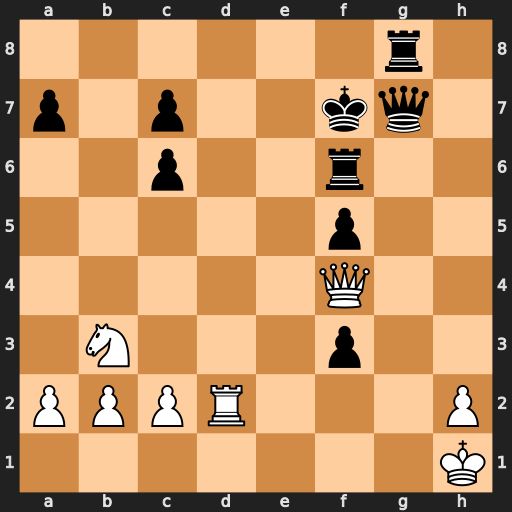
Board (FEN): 6r1/p1p2kq1/2p2r2/5p2/5Q2/1N3p2/PPPR3P/7K
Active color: w
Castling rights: -
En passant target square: -
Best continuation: Rd7+ Ke8 Rxg7